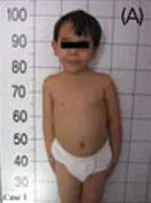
Figure 1. Patients 1.
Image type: medical_photograph (other_medical_photograph)